Question: I'm confused as to why the following code still runs even though i have not allocated enough memory for the void* arr[]; i'm still able to write to those locations and not run into a segfault.
'''
void** arr;
arr = realloc(NULL, 1); // 1 Byte allocated
arr[0] = (void *)1; // able to store a 8B pointer
arr = realloc(arr, 2); // 2 Bytes allocated
arr[1] = (void *)2; // able to store yet another 8B pointer
arr = realloc(arr, 4); // 4 Bytes allocated
arr[2] = (void *)3; // able to store yet another 8B pointer
arr[3] = (void *)4; // able to store yet another 8B pointer
// Error
arr = realloc(arr, 8); // realloc():invalid next size thrown presumaby
// because we wrote into the space for malloc metadata
'''
Also, looking at this  it seems that the first assignment a[0] = 1 takes up only the first 4B chunk even though void*s are 8Bytes. The rest of the assignments do take up 8Bs so i'm also curious why the first a[0] only takes up 4Bytes.
Thank you!
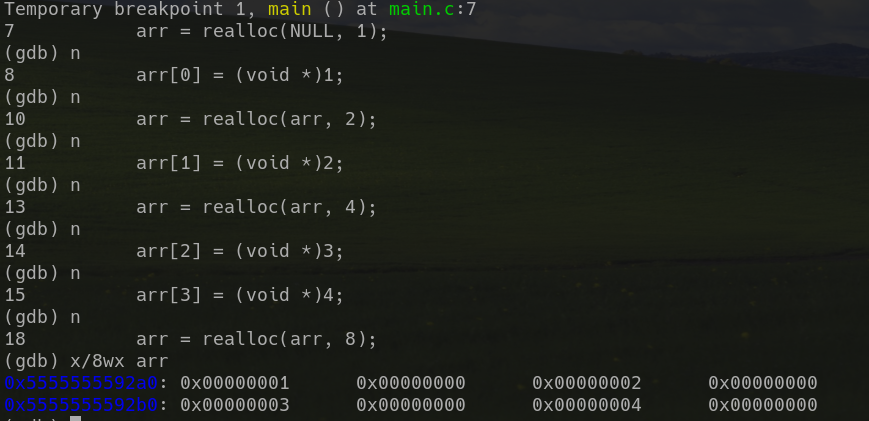
Answer: It is undefined behavour. In C nothing prevents you from writing to the invalid or not allocated memory.
> it seems that the first assignment a[0] = 1 takes up only the first 4B
chunk even though void*s are 8Bytes.
No, it is called little endian and less significant bytes are stored first.
example:
'''
#include <stdio.h>
#include <stdlib.h>
#include <string.h>
int main(void)
{
unsigned long long x[] = {1,2,3};
unsigned y[sizeof(x) / sizeof(unsigned)];
memcpy(y,x,sizeof(x));
for(int i = 0; i < sizeof(y) / sizeof(y[0]); i ++)
printf("0x%08x ", y[i]);
printf("
");
}
'''
result:
'''
0x00000001 0x00000000 0x00000002 0x00000000 0x00000003 0x00000000
'''
<URL>
You can also see it on the byte level:
<URL>
or <URL>